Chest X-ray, AP view. Patient: 47 years old, sex M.
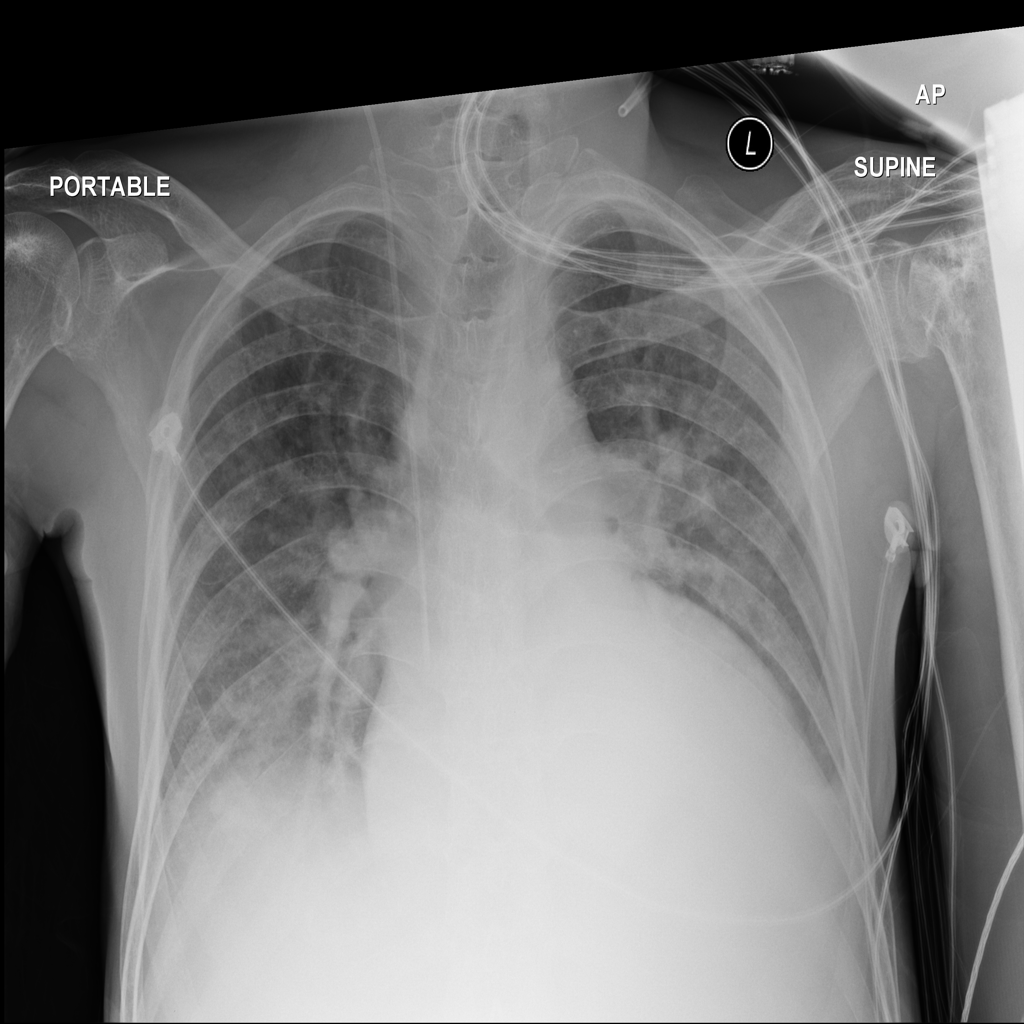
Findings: Edema